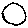
Label: circle